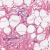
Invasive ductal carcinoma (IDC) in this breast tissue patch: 0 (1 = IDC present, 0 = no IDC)